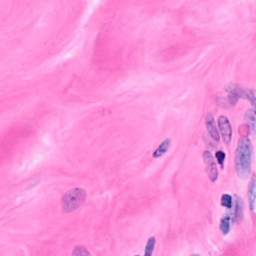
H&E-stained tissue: Breast